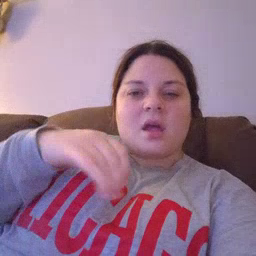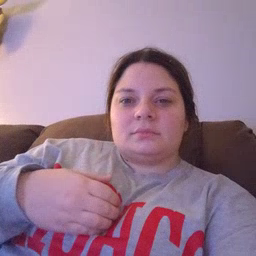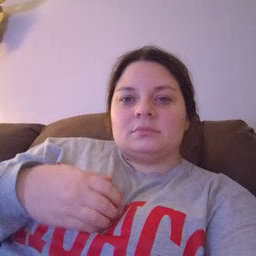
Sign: that